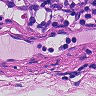
Metastatic tissue present: no